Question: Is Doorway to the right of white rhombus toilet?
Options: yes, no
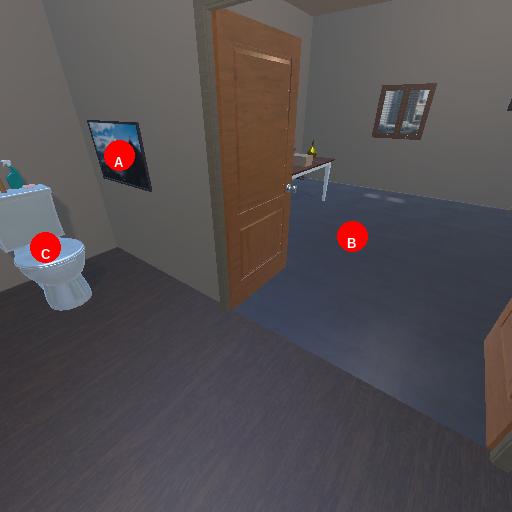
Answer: yes